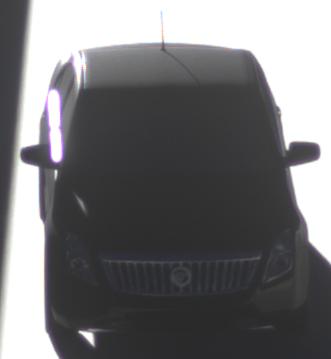
Make: Mercury
Model: Milan
Detailed model: -
Model produced from: 2009
Model produced until: 2010
Doors: 4
Color: black
Road condition: dry road
Daytime: sunrise or sunset
Contrast: high contrast